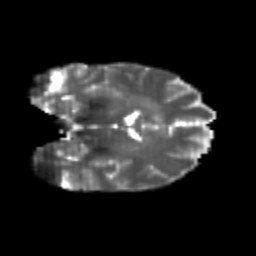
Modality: T2w
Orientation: coronal
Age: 23
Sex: female
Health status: healthy
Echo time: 0.074 s